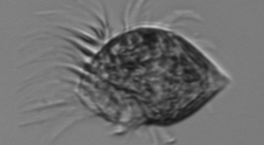
Label: Strombidium_morphotype1